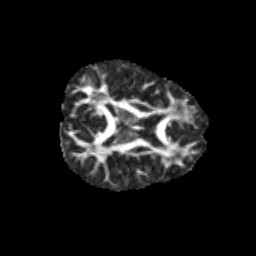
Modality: FA
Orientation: axial
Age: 11
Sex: male
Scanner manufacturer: siemens
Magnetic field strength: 3 T
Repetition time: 3.8 s
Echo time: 0.07 s